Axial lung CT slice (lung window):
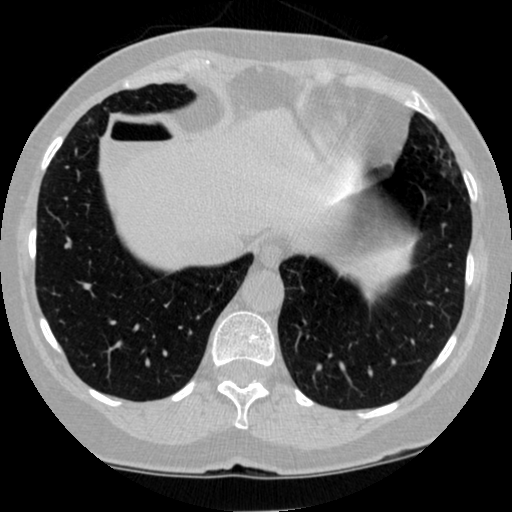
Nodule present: no